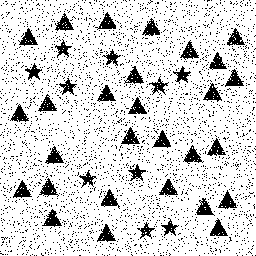
Squares: 0
Triangles: 28
Stars: 10
Total shapes: 38